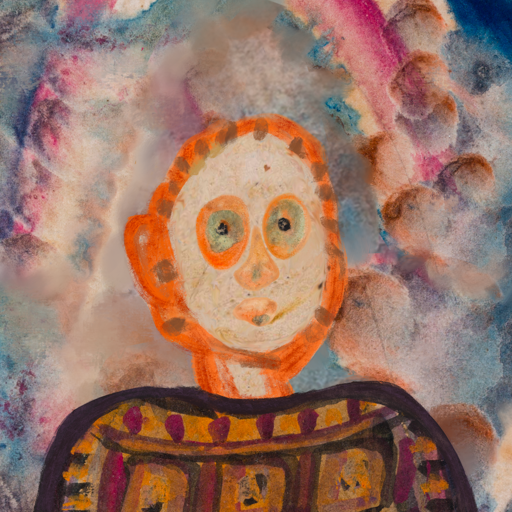
Background: Rupkatha, Head And Neck Front: Rupkatha, Face Front: Childish, Bust: Doll, Hair Front: Blank, Head Accessory: Blank, Second Necklace: Blank, Necklace: Blank, Baby: Blank